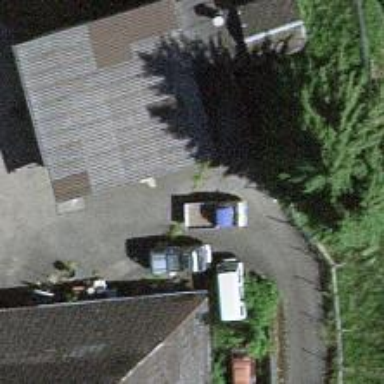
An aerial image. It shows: Garage building.